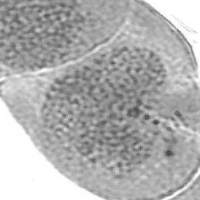
Label: prophase